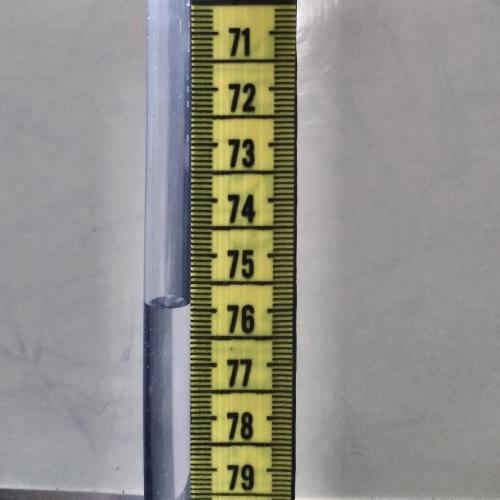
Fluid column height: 75.9 cm